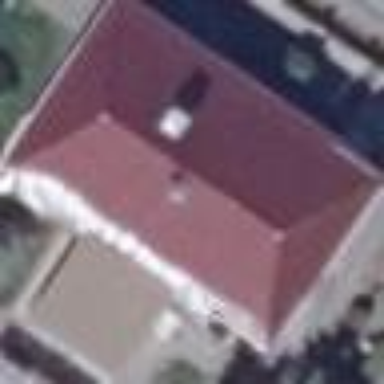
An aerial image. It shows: Building.